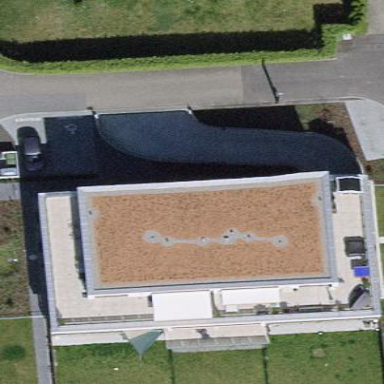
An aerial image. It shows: Building with tile roof.